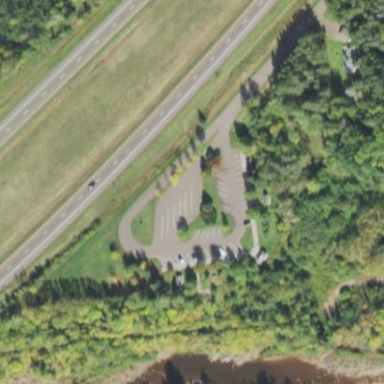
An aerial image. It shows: Rest area on the road.